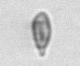
Label: Cryptophyta